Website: walmart
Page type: billing-address
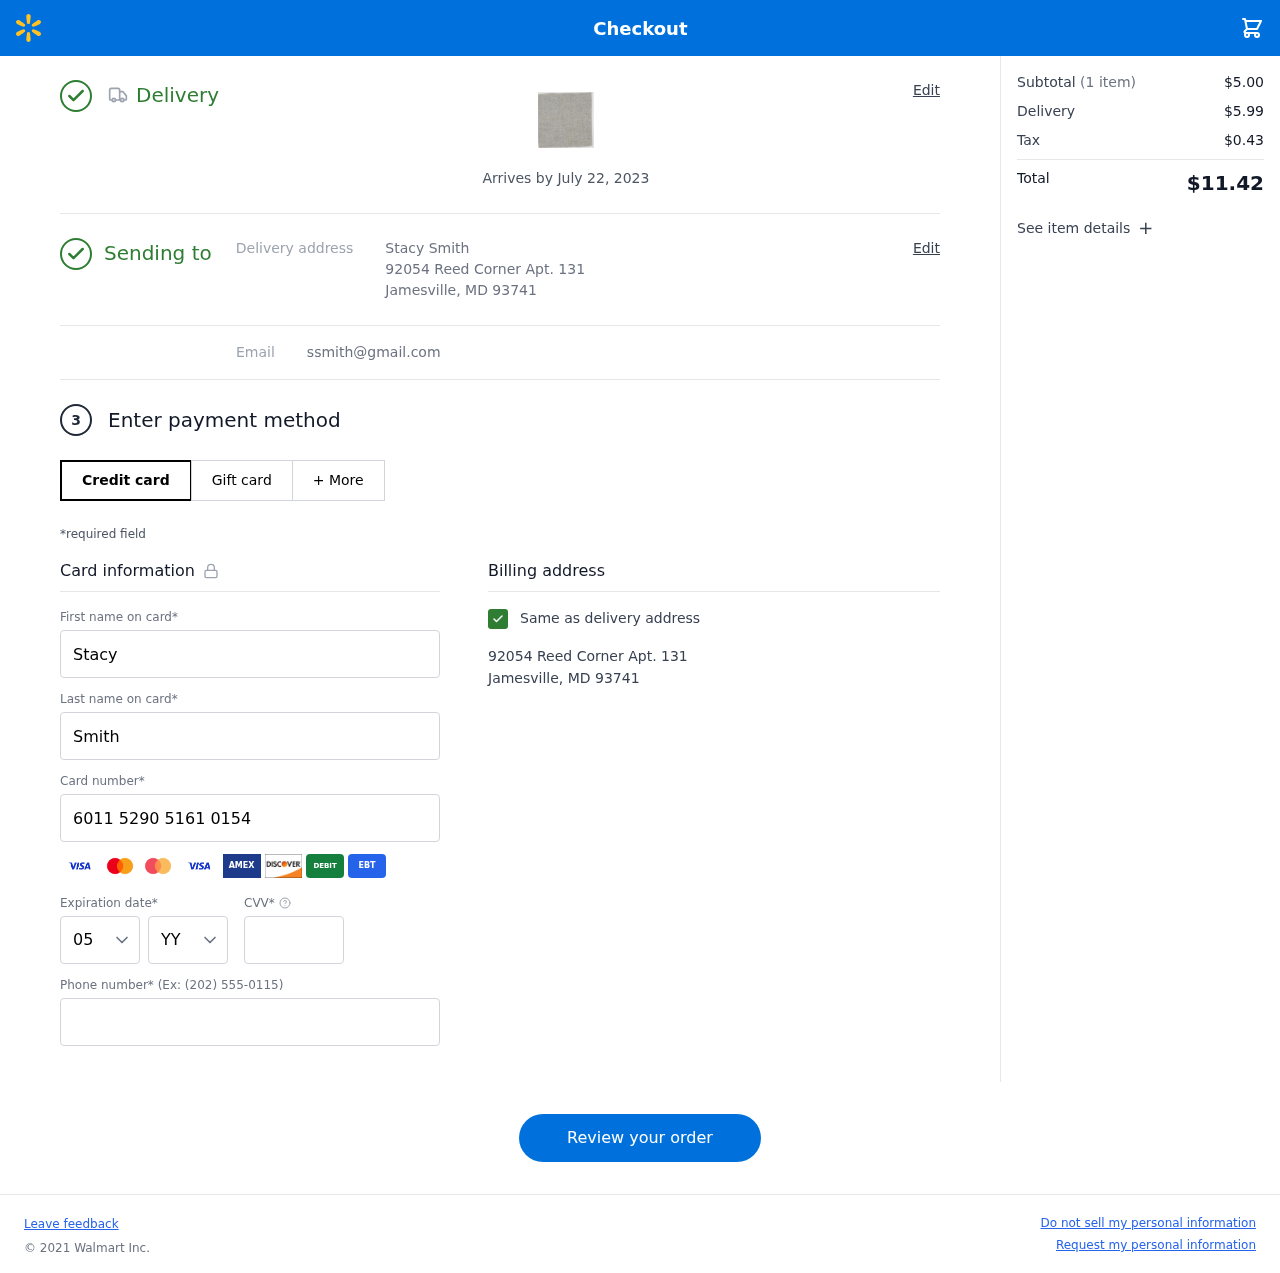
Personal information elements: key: PII_CARD_CVV
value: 965
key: PII_CARD_EXPIRY_MONTH
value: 05
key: PII_CARD_EXPIRY_YEAR
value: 27
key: PII_CARD_NUMBER
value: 6011 5290 5161 0154
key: PII_EMAIL
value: ssmith@gmail.com
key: PII_FIRSTNAME
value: Stacy
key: PII_FULLNAME
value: Stacy Smith
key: PII_LASTNAME
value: Smith
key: PII_PHONE
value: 3229775083
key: PII_STREET
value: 92054 Reed Corner Apt. 131
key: PII_CITY_STATE_ZIP
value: Jamesville, MD 93741
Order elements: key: ORDER_DELIVERY_DATE
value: Arrives by July 22, 2023
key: ORDER_NUM_ITEMS
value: (1 item)
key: ORDER_SUBTOTAL
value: $5.00
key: ORDER_SHIPPING_COST
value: $5.99
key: ORDER_TAX
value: $0.43
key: ORDER_TOTAL
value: $11.42